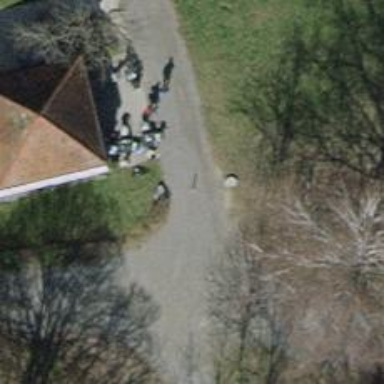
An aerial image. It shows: Bollard barrier.